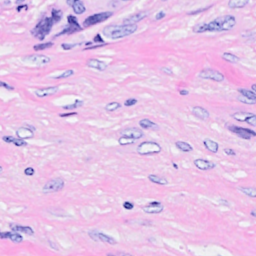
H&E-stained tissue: Breast